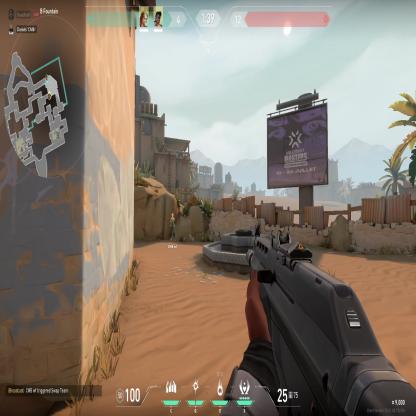
Label: teammate